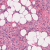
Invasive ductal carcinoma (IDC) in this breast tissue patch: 1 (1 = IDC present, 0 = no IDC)